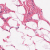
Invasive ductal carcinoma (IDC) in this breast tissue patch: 0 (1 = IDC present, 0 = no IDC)